RGB frame:
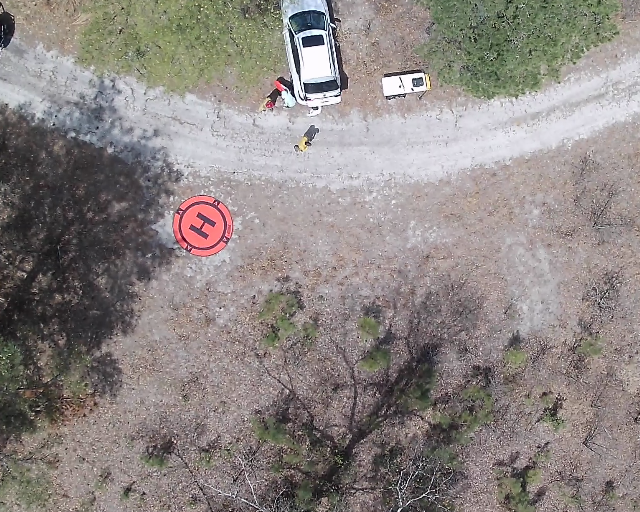
Thermal frame:
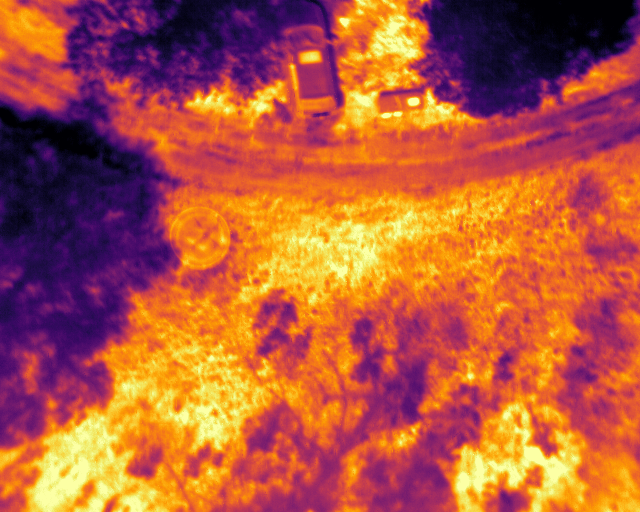
Captured: 2026-02-26 02:26:41
Pixels at or above 80 °C: 0 (fraction of frame: 0)